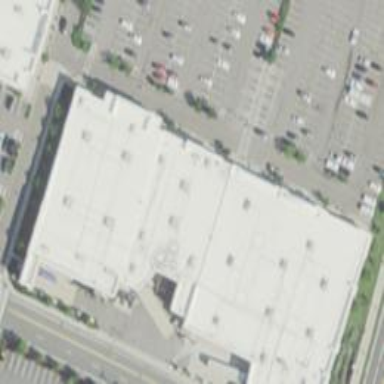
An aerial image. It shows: Building.